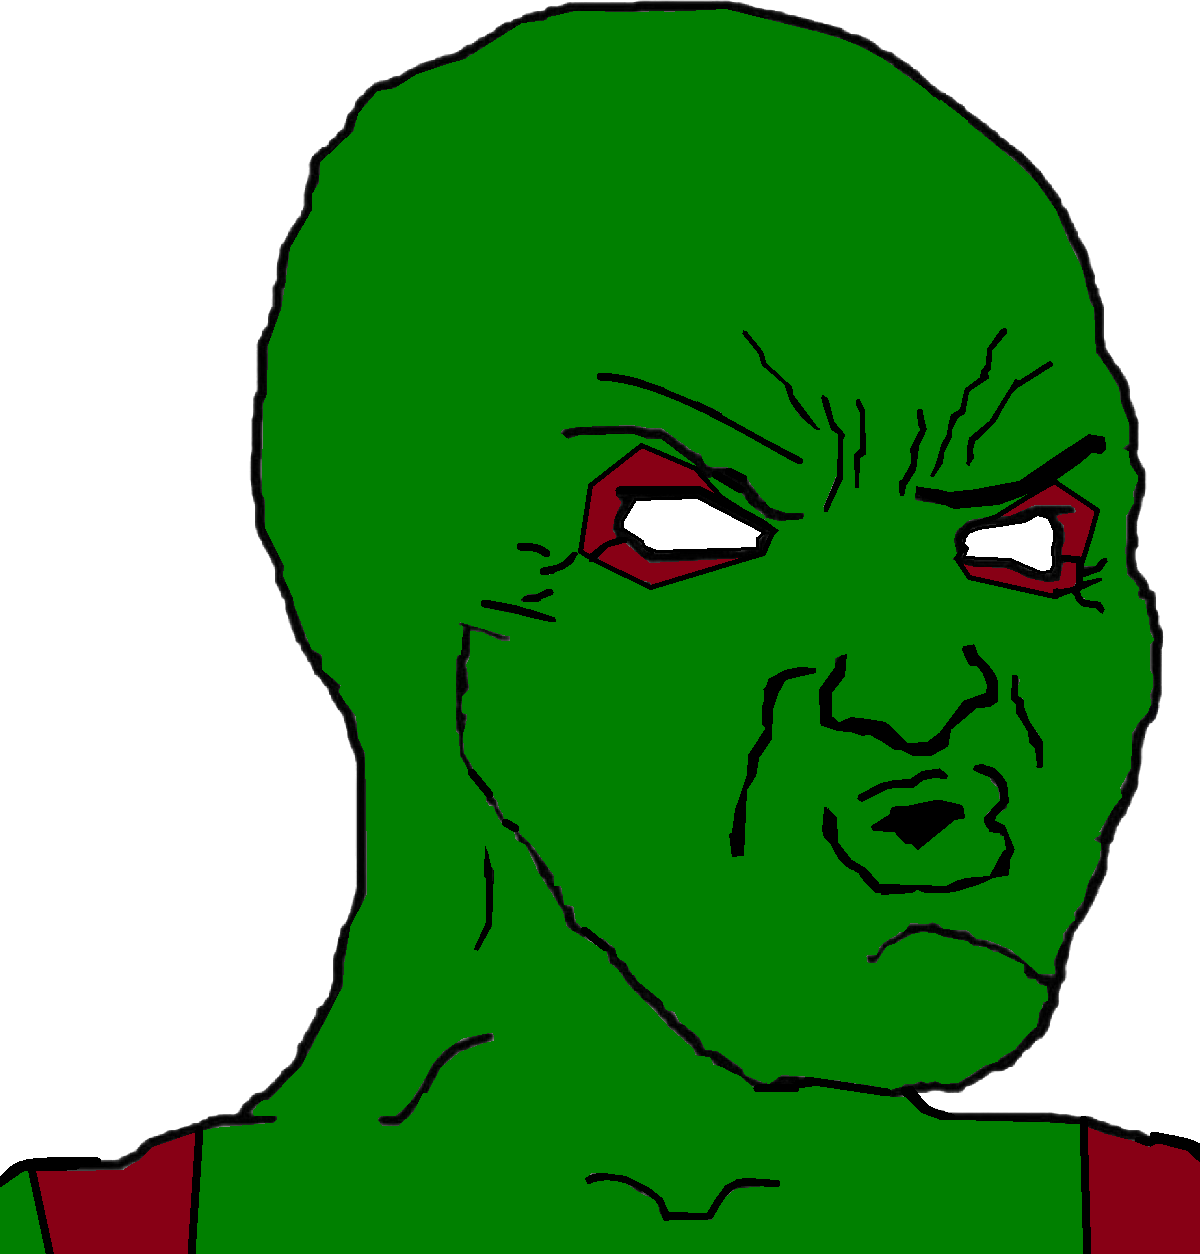
Label: 5_Hooker